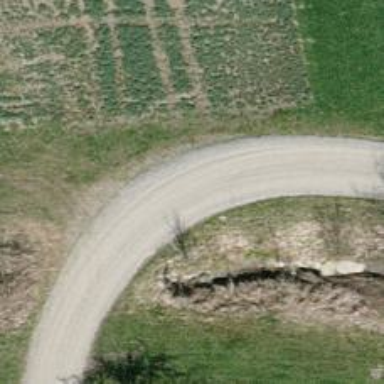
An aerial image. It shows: Track with compacted grade 2 surface.